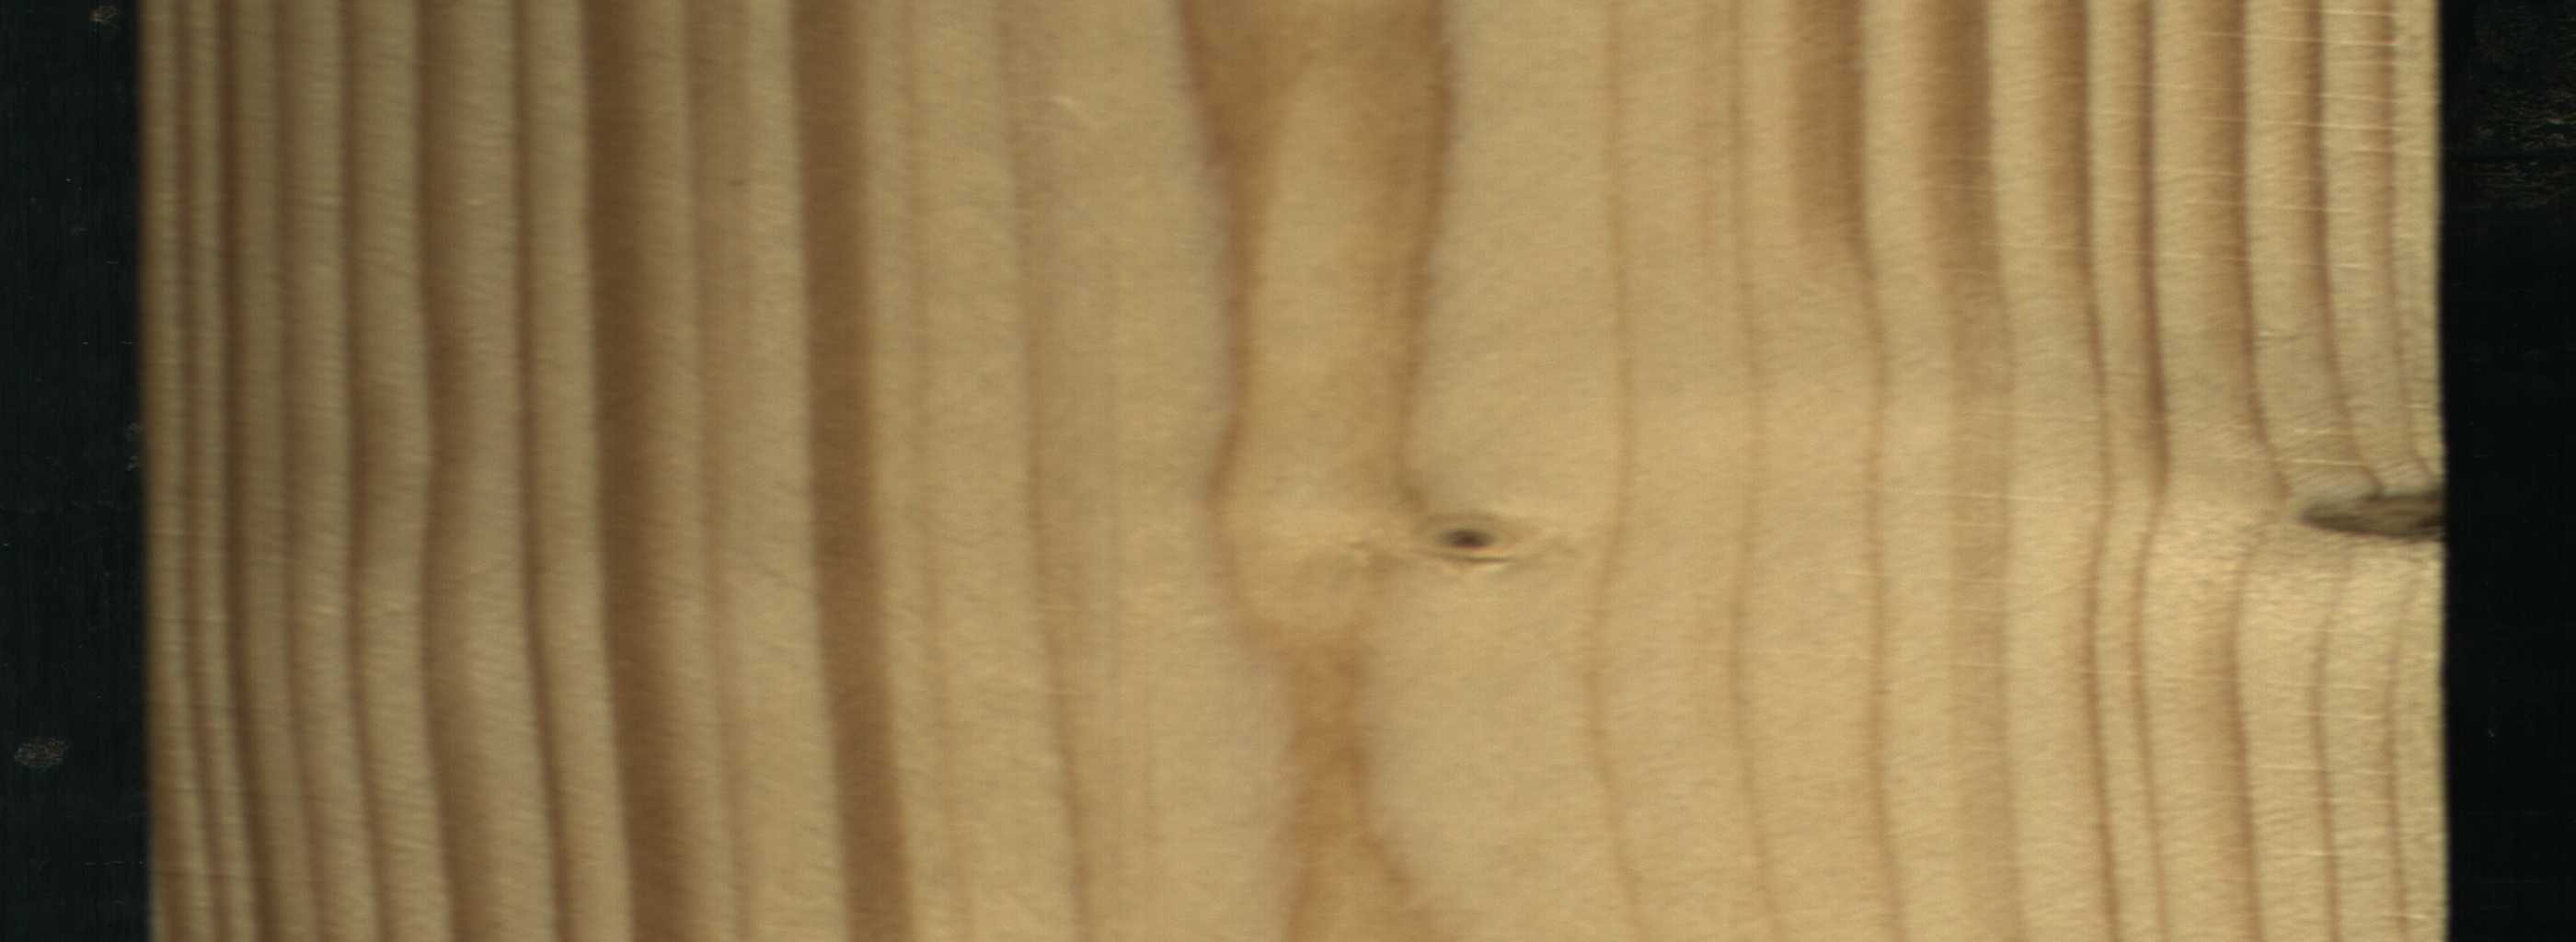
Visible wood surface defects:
Quartzity
Quartzity
Live_Knot
Live_Knot